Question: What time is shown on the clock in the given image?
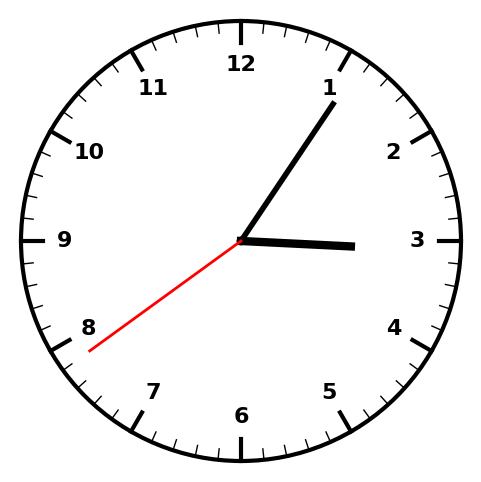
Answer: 03:05:39